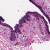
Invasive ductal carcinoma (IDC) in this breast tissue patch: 0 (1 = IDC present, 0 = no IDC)